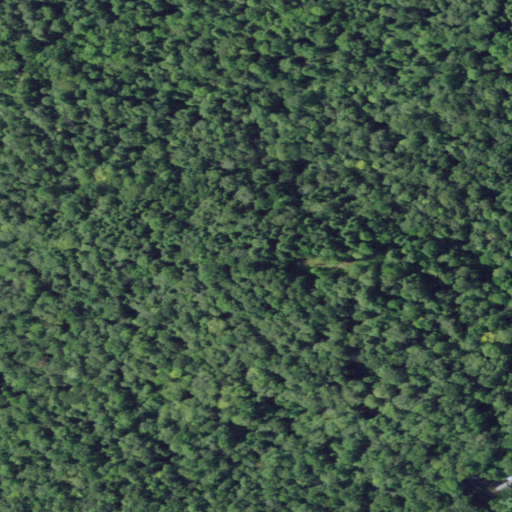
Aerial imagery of mountain in New York named Poplar Knoll containing deciduous forest and mixed forest